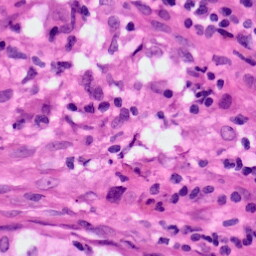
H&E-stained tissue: Lung